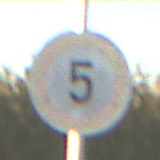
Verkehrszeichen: Geschwindigkeit5
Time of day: SunriseSunset
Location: Outdoor (RoadRail)
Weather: Clear
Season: NotSpecified
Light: Natural